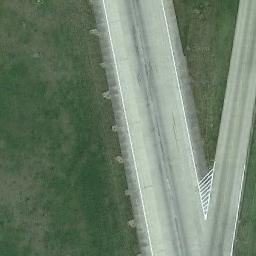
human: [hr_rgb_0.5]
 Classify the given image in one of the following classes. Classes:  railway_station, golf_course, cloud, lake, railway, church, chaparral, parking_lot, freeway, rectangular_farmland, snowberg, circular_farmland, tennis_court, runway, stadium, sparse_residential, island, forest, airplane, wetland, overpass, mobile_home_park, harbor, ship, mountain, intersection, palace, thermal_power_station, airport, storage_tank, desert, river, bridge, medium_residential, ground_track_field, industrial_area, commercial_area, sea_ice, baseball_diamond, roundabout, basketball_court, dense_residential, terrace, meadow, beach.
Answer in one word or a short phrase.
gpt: runway